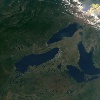
Label: land